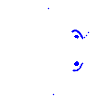
Particle: electron